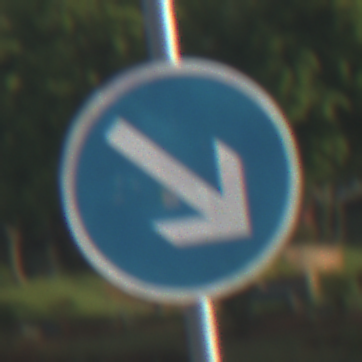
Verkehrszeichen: VorgeschriebeneVorbeifahrtRechts
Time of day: SunriseSunset
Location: Outdoor (Suburban)
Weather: PartlyCloudy
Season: NotSpecified
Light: Natural